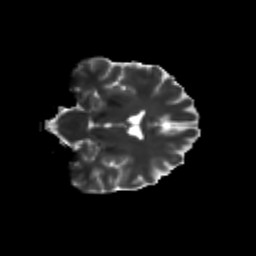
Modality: T2w
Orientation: coronal
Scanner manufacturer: siemens
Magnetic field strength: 3 T
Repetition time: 9.2 s
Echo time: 0.084 s